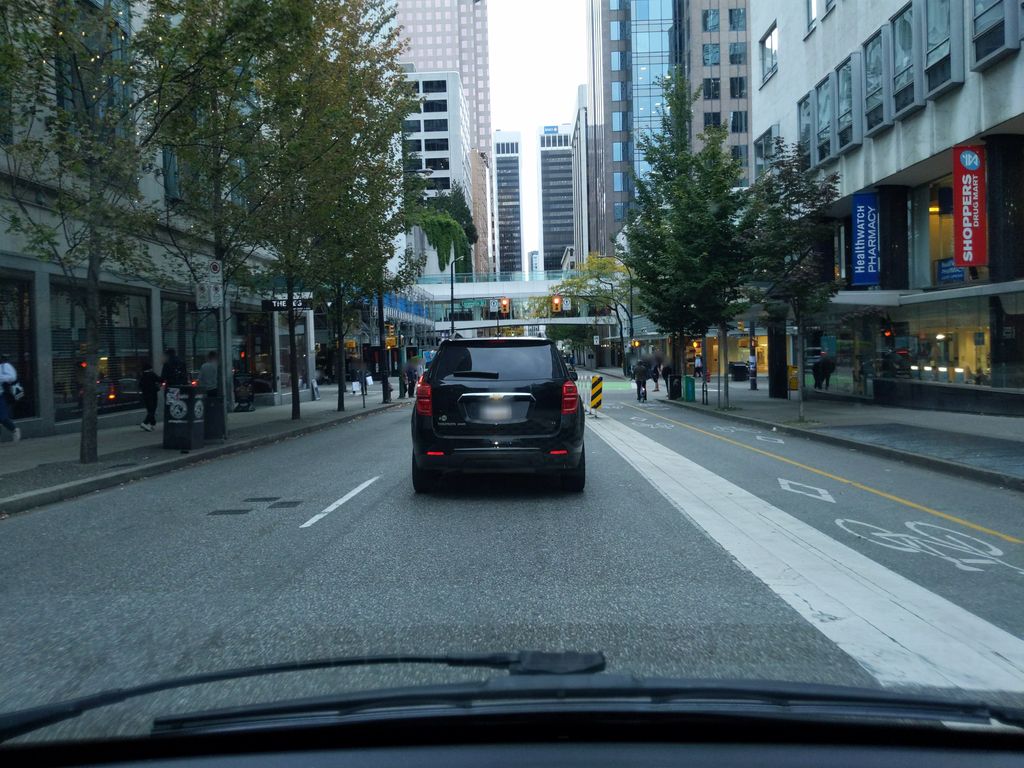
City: vancouver